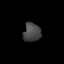
Tissue: lung
Cell type: Epithelial cells
Senescence score: 0.08568
Nuclear area (px): 321
Mean DAPI intensity: 70.321